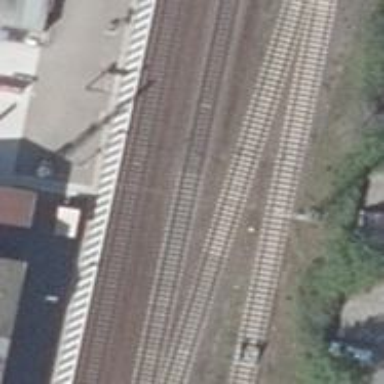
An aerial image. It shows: Station for public transport and railway.